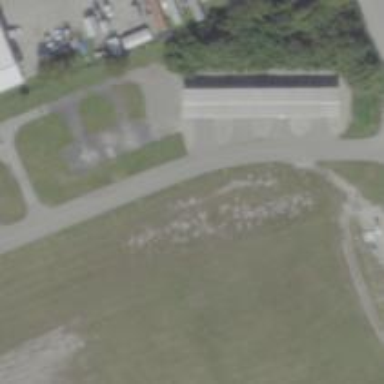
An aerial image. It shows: Image of taxiway at airport.